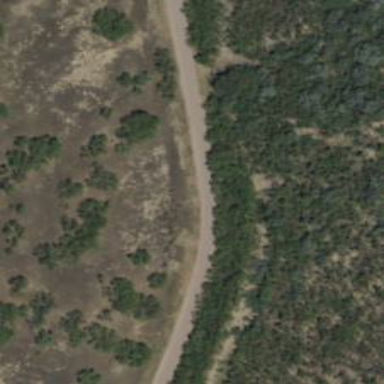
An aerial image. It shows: Cutline path on unclassified road.